Question: I've searched similar topics but haven't found what I need..
I extended Users model with UserAttributes model, some additional fields added and etc.. now I'm trying to make ModelForm out this.. so I have a little problem in here..
I WANT TO list groups as a ChoiceField not a MultipleChoiceField.. It's a requirement by specification so it must be so.
so here's the code..
'''
from django.forms import ModelForm
from django.contrib.auth.models import User
from helpdesk.models.userattributes import *
from django.utils.translation import ugettext as _
class SettingsOperatorsForm(ModelForm):
groups = forms.ChoiceField(
label=_(u'Rights'),
required=True,
choices=["what's in here?"]
)
class Meta:
model = UserAttributes
fields = ('first_name', 'last_name', 'job_title', 'email', 'password', 'is_active', 'groups' )
'''
there's auth_group table in database, so i tried to make it like this , but I've got a no form displayed at all:
'''
from django.contrib.auth.models import User, Group
groups = forms.ChoiceField(
label=_(u'Rights'),
required=True,
choices=Group.objects.all()
)
'''
I think it's better would be just to convert multipleChoiceField to ChoiceField
in plain talk:

should become just SELECT box.
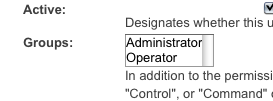
Answer: it appears that it's that modelchoice would be wrong because current group in edit form will not be selected="Selected"
so this is solution FINALLY:
'''
groups = forms.ModelMultipleChoiceField(
queryset=None,
required=True,
widget=GroupsSelect,
)
def __init__(self, *args, **kw):
super(ModelForm, self).__init__(*args, **kw)
self.fields['groups'].queryset=Group.objects.filter(user=self.instance.id)
#view
op = UserAttributes.objects.get(id=operator_id)
form = SettingsOperatorsForm(instance=op)
'''